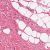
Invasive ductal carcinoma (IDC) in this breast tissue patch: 0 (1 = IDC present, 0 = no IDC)